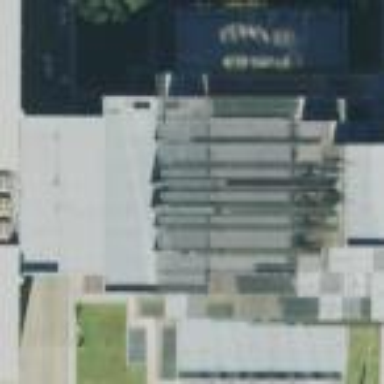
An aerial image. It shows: Tower building with multiple parts.